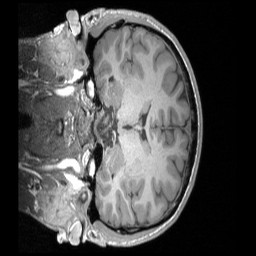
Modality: T1w
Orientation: coronal
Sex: male
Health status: ill
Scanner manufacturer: siemens
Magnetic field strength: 3 T
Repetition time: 1.66 s
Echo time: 0.00254 s